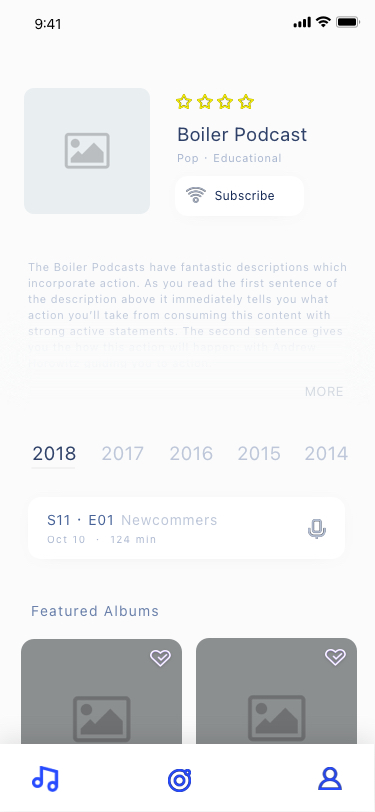
Text in this UI design:
Featured Albums